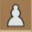
Piece: wP